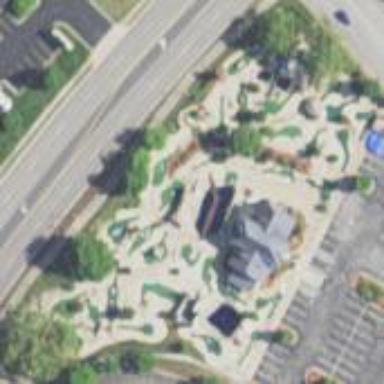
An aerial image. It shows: Miniature golf course.